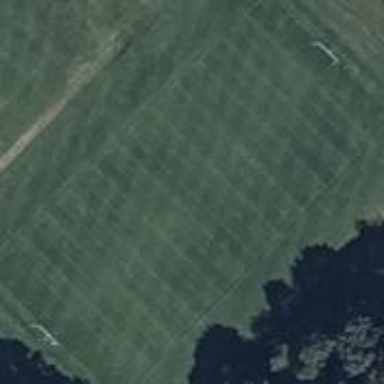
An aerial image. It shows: Multi-sport pitch with grass surface for leisure land activities.